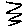
Label: zigzag